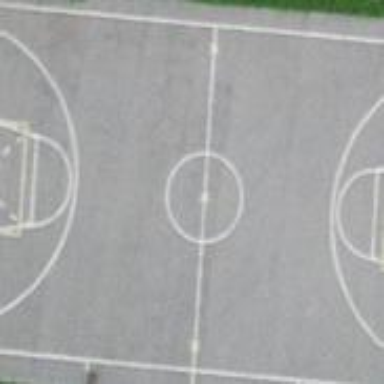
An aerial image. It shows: Basketball court in the leisure land pitch.